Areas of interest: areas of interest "Theater"
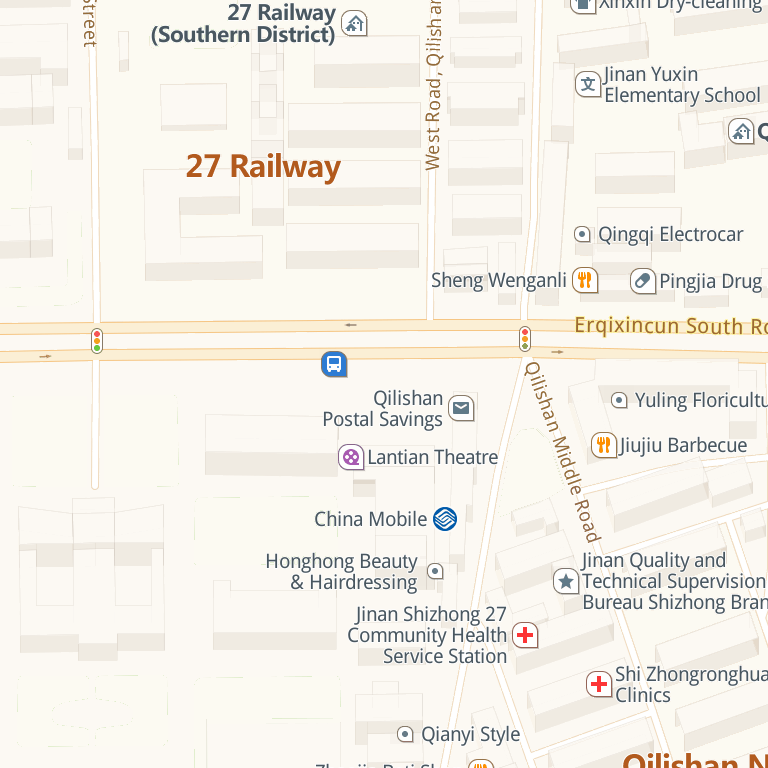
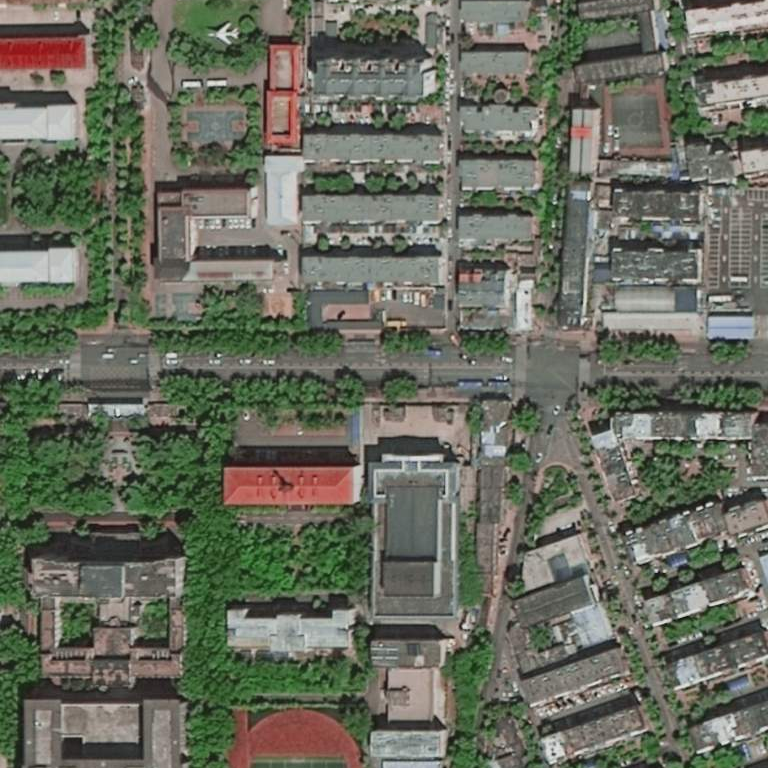